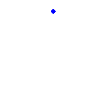
Particle: kaon